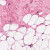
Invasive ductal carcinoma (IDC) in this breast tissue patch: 0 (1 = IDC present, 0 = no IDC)